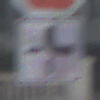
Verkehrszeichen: VerlaufVorfahrtsstrasse4
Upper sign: Stop
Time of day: MorningAfternoon
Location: Outdoor (Urban)
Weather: PartlyCloudy
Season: NotSpecified
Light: Natural